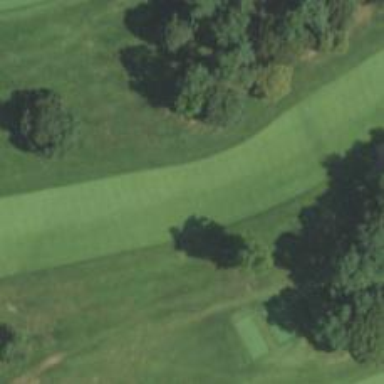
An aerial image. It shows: View of golf hole.